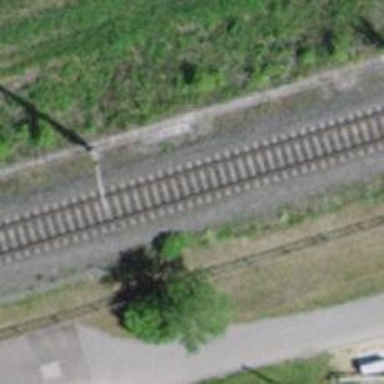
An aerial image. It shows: Single track railway with electrified contact line. The track type is main.